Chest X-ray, PA view. Patient: 31 years old, sex M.
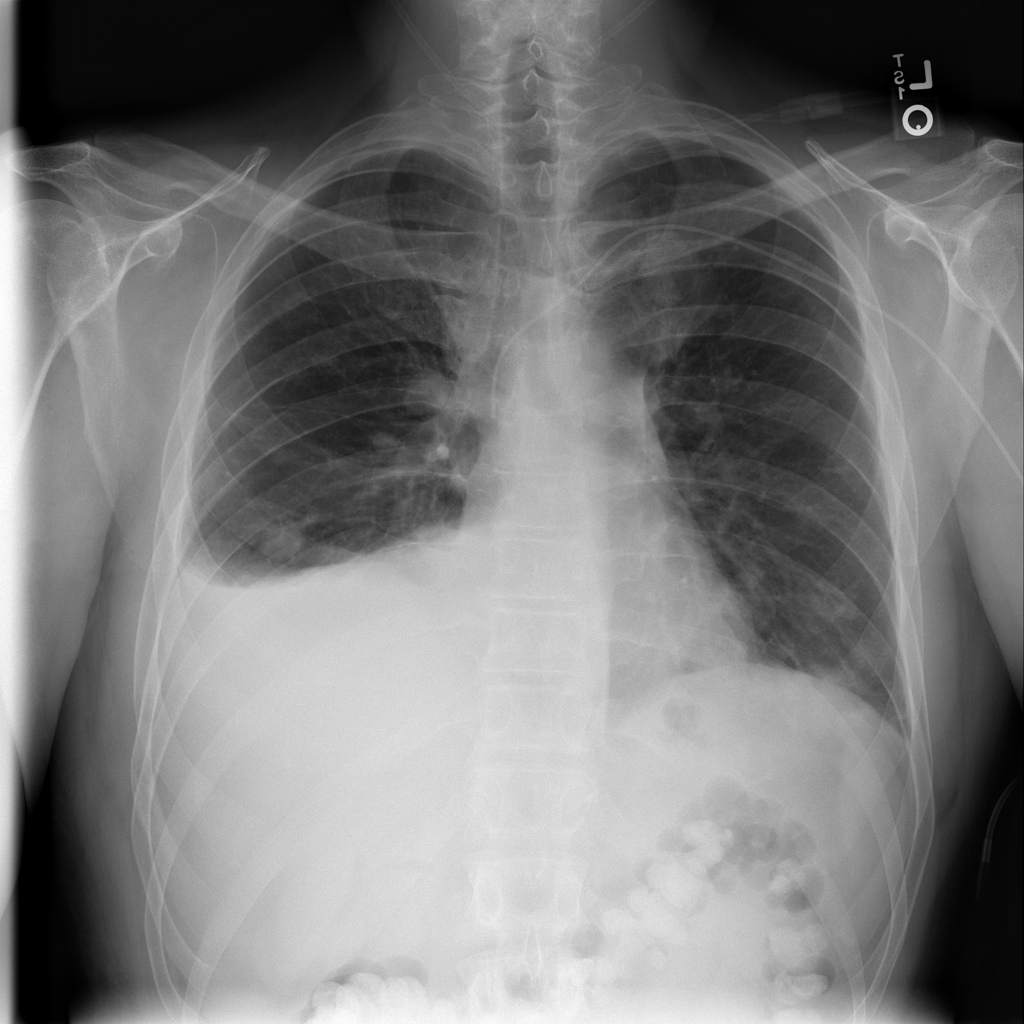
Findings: Effusion